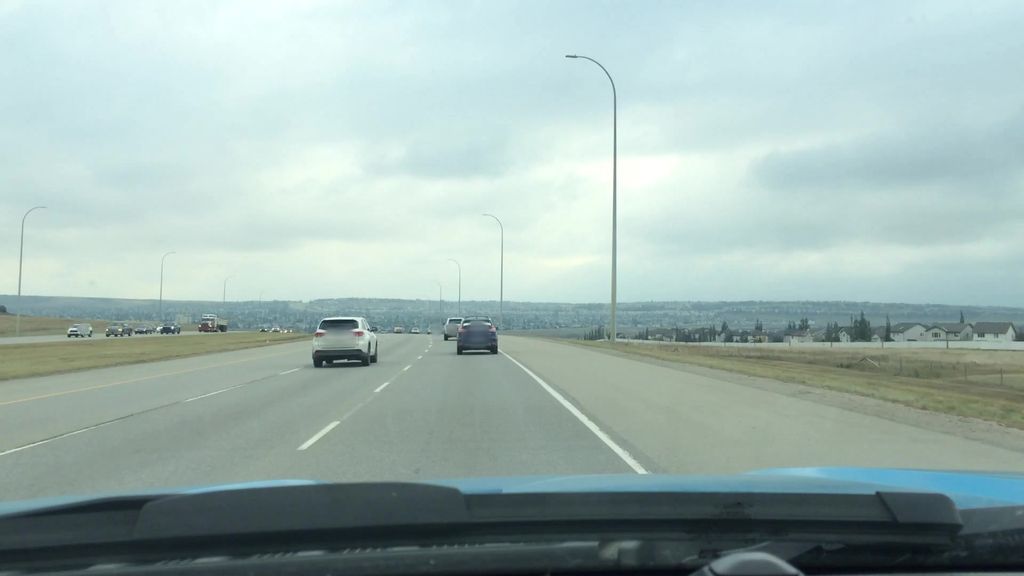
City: calgary